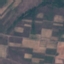
Land use / land cover class: PermanentCrop